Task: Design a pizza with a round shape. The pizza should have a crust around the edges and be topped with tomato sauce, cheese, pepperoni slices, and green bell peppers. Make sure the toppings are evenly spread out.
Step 28:
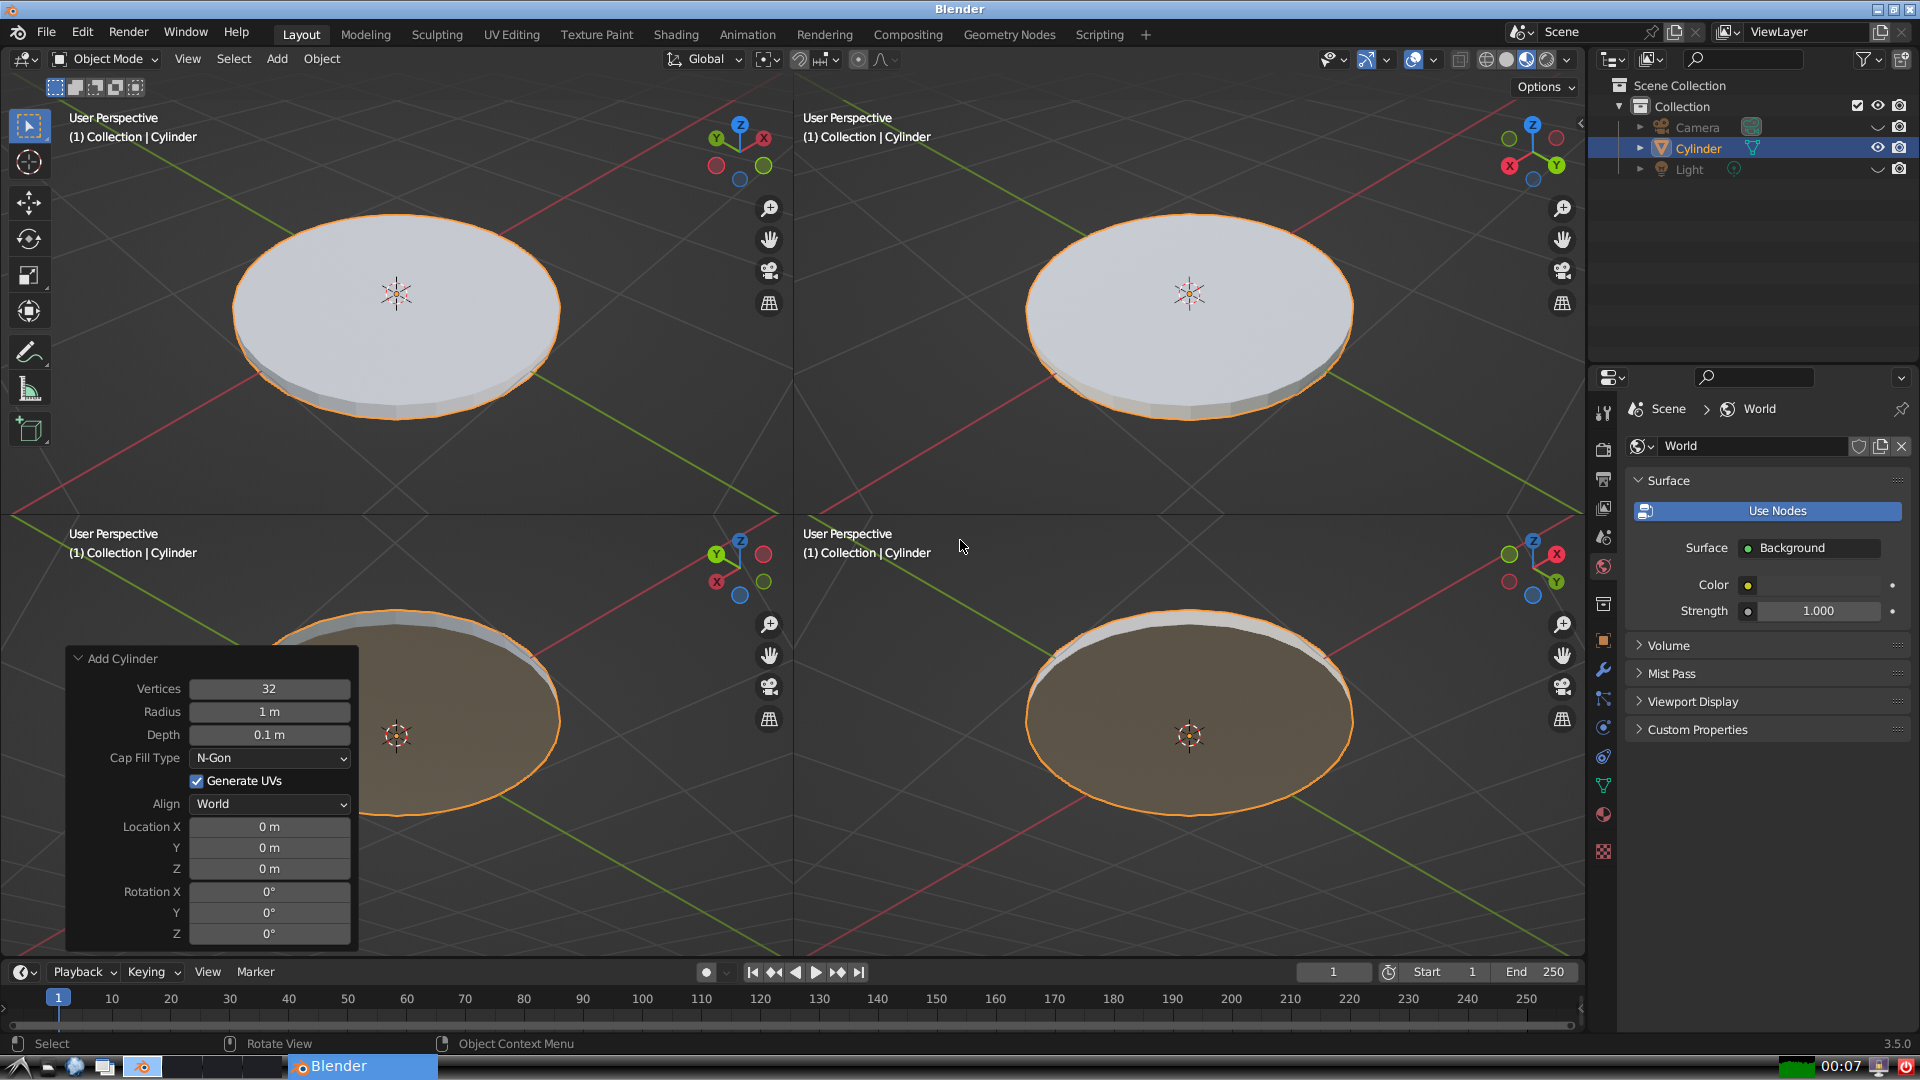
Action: {"key_press": ['Ctrl, Home']}